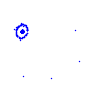
Particle: kaon